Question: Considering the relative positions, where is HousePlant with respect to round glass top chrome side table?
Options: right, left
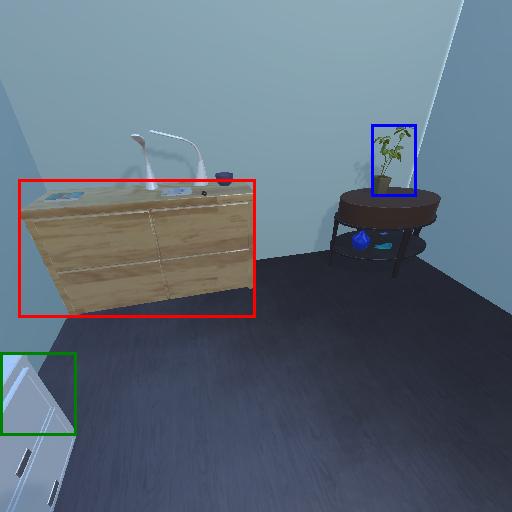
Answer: right